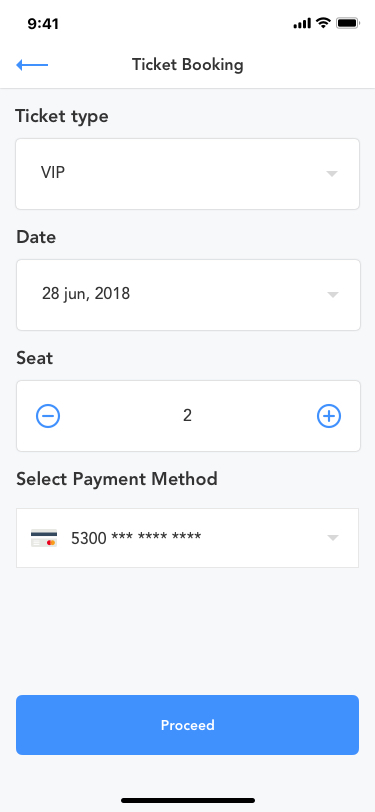
Text in this UI design:
Select Payment Method
Date
Seat
Ticket type